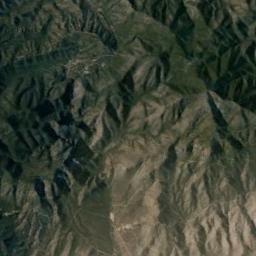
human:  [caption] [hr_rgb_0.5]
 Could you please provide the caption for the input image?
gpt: The folded mountain consists of a number of ridges and valleys of different sizes and is covered with some vegetation .

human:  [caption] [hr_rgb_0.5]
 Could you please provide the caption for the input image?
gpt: There is the mountain of uneven .

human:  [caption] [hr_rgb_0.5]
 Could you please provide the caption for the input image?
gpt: There are many terraces and mountain trails on this mountain .

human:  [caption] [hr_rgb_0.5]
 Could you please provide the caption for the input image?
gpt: The mountain is consist of half of green plants and half of bare land .

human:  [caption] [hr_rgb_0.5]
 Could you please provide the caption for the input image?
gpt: There are many ridges on the green and brown mountain .